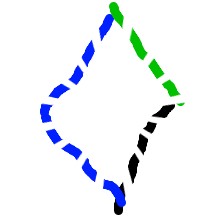
Shape: rhombus